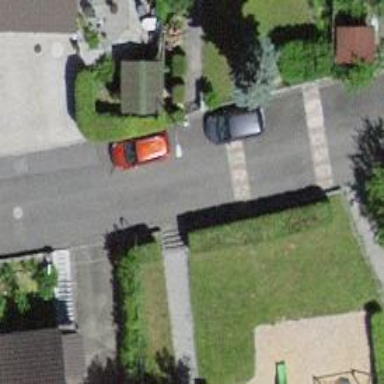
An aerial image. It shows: Set of concrete steps.